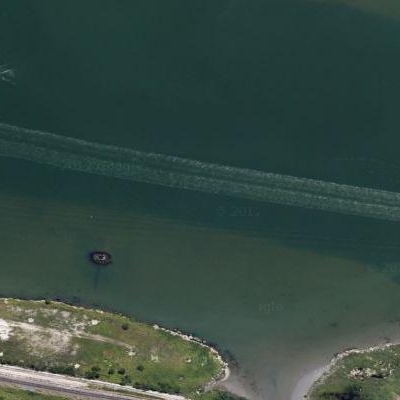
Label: dRiverLake